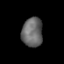
Tissue: prostate
Cell type: T cells
Senescence score: 0.692
Nuclear area (px): 593
Mean DAPI intensity: 104.142